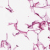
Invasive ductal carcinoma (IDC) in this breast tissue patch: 0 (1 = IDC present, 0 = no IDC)